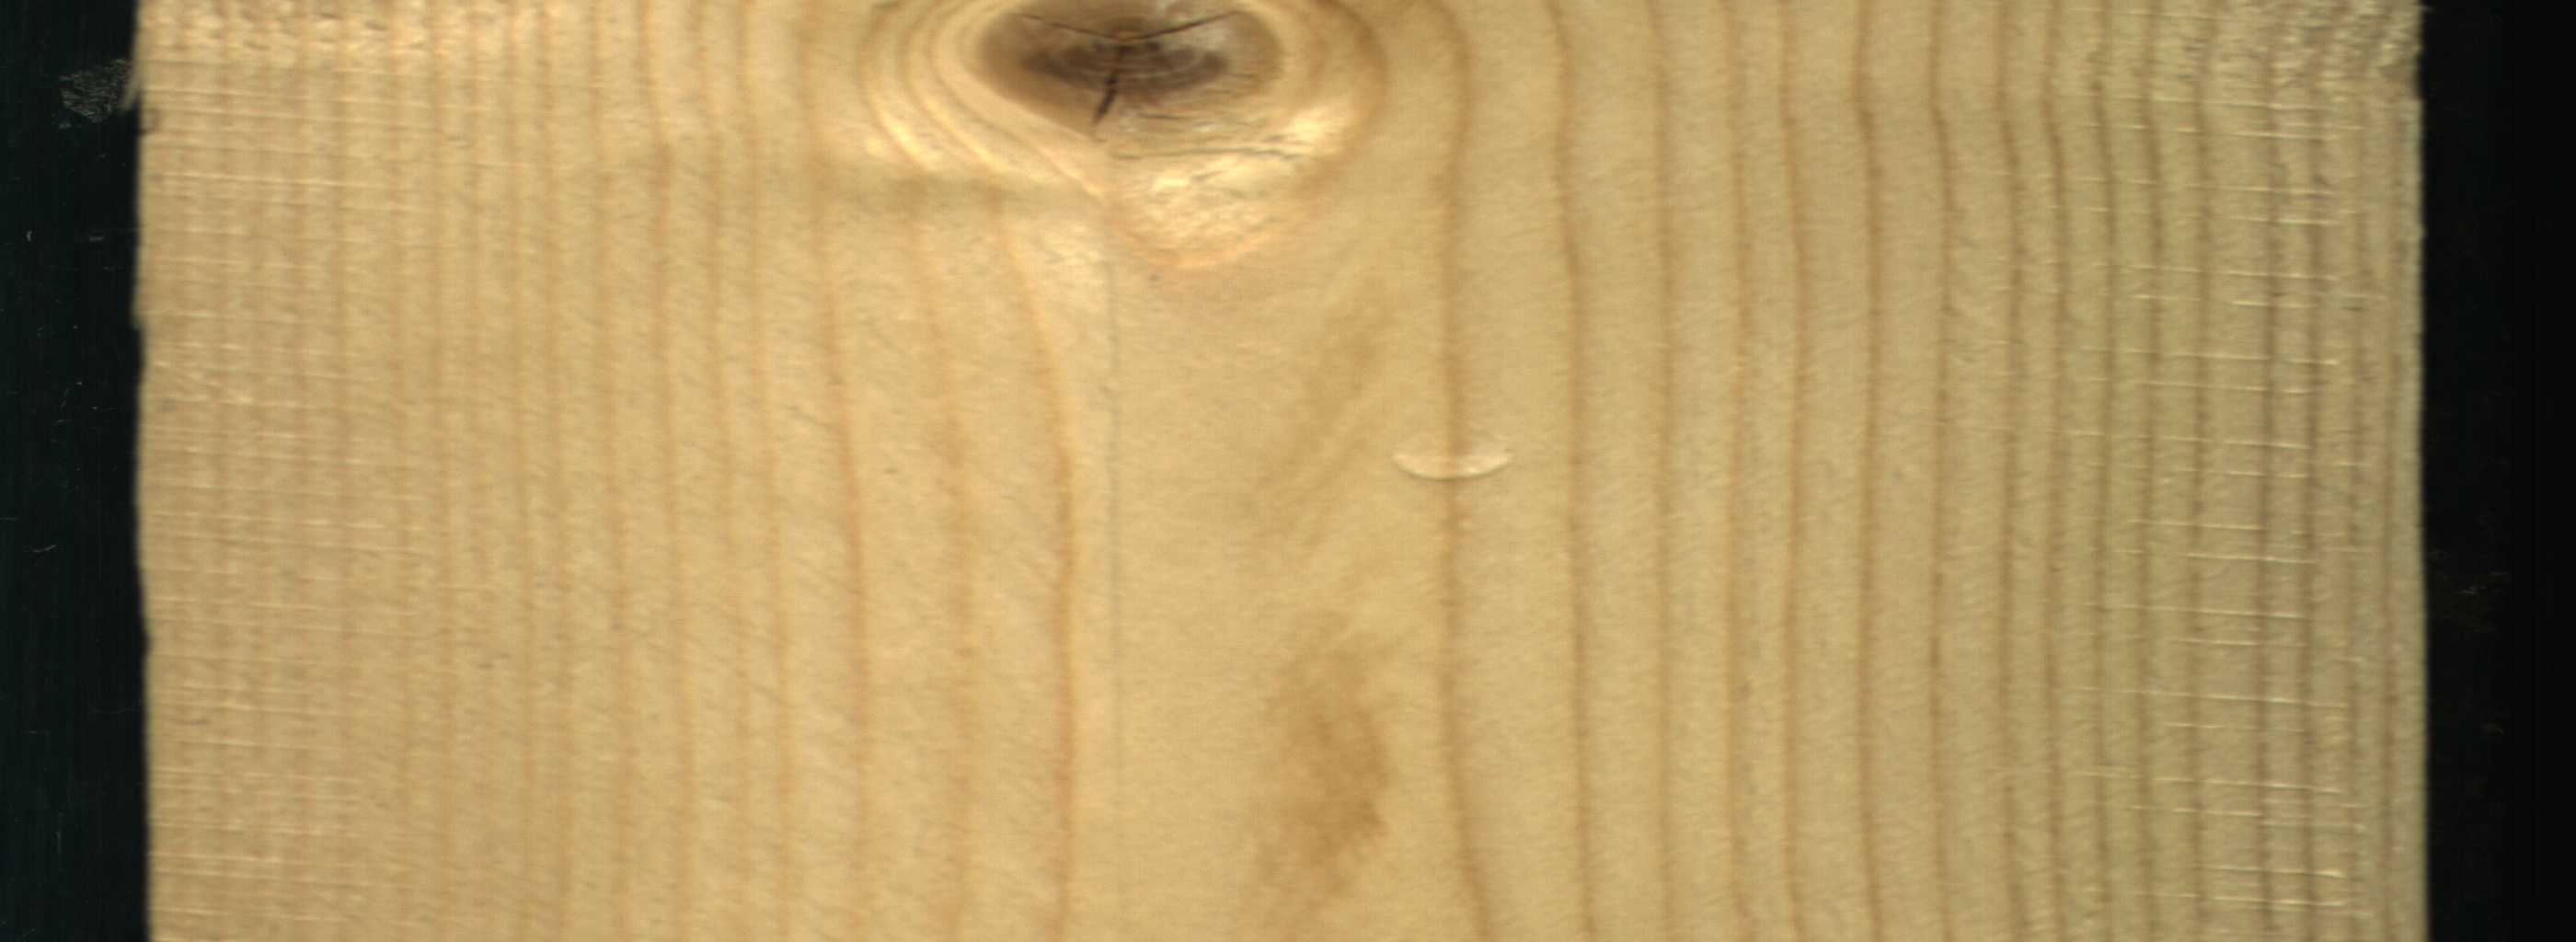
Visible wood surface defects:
knot_with_crack